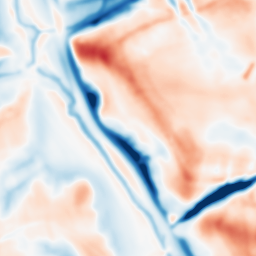
Category: multiscale
Decomposition family: dog_multiscale
Decomposition parameters: sigma_ratio: 1.6
n_scales: 4
base_sigma: 2
Upsampling method: sinc_blackman
Upsampling parameters: scale: 2
kernel_size: 8
Upsampling scale: 2